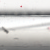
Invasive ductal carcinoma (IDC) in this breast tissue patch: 0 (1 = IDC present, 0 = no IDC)